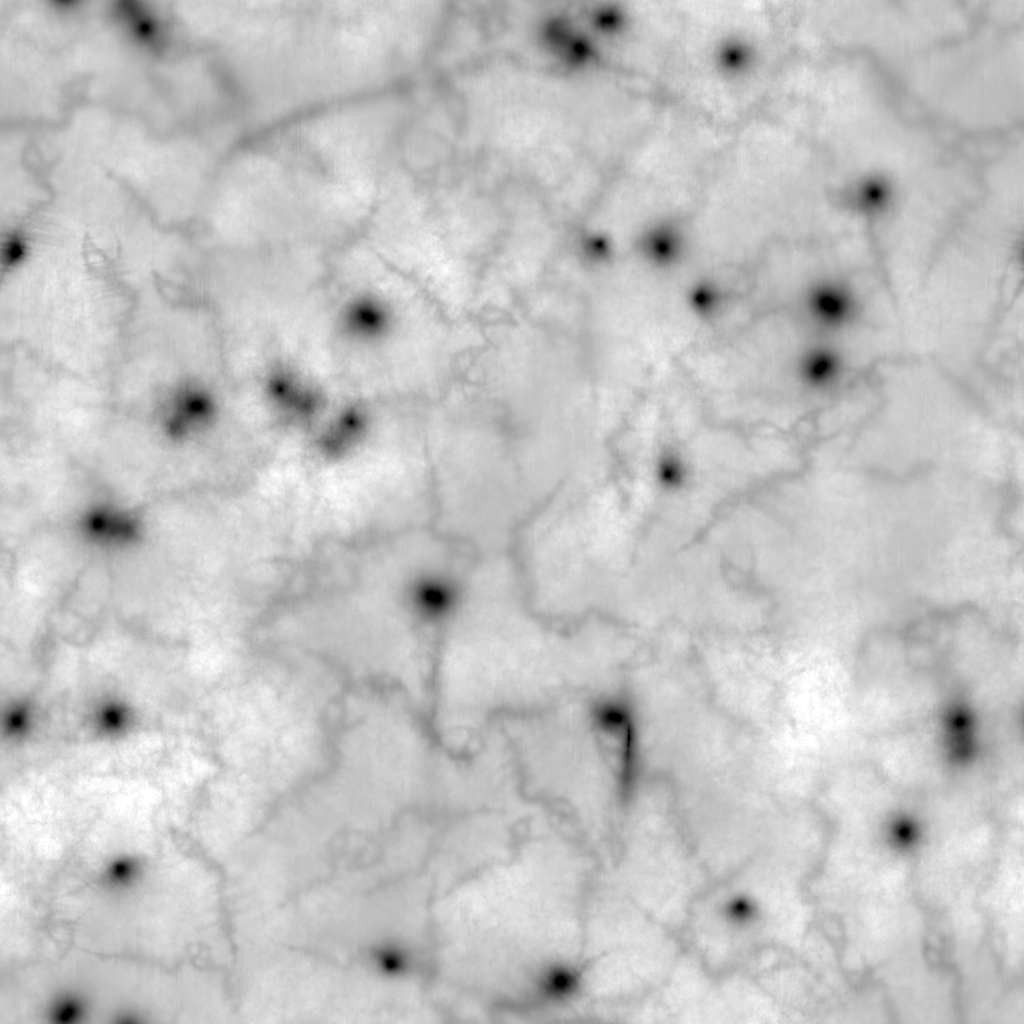
Texture map type: Displacement